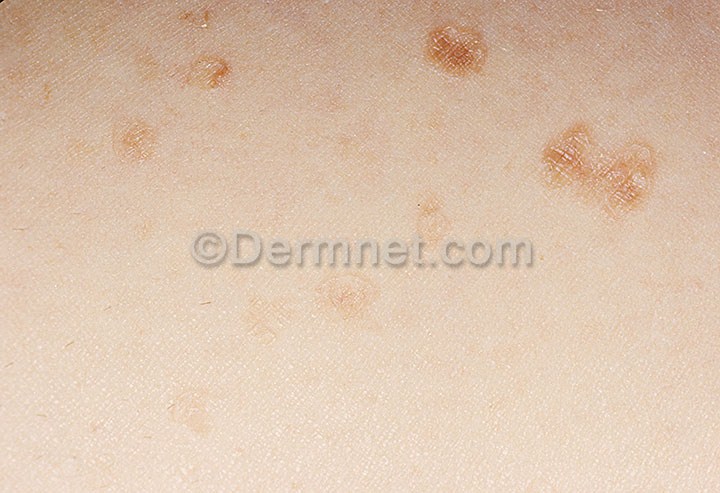
Disease: Seborrheic Keratoses and other Benign Tumors